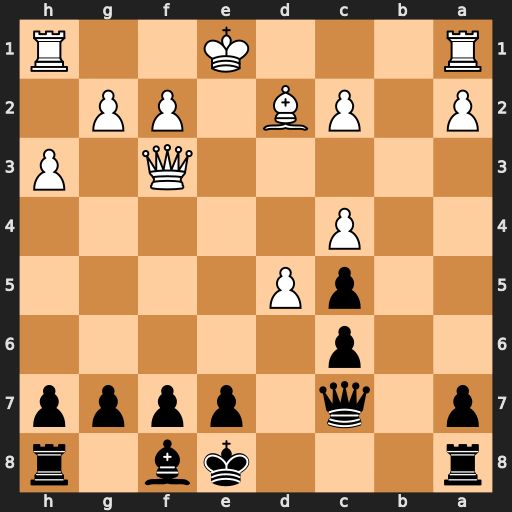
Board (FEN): r3kb1r/p1q1pppp/2p5/2pP4/2P5/5Q1P/P1PB1PP1/R3K2R
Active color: b
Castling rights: KQkq
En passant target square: -
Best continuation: Qe5+ Qe3 Qxa1+